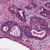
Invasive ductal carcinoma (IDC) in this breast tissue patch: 0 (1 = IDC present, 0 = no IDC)